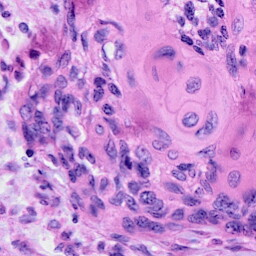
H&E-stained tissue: Cervix